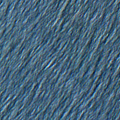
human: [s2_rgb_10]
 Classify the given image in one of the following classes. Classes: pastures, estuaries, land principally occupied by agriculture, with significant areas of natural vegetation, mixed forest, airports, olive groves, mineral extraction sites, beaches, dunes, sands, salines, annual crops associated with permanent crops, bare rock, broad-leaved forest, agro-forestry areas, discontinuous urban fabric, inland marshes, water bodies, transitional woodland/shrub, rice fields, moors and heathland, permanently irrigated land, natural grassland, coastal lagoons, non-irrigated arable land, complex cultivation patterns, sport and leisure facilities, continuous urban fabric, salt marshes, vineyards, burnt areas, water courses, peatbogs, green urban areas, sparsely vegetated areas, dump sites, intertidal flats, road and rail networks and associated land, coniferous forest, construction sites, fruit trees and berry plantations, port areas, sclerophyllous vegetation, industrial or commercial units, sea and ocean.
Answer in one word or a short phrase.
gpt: sea and ocean